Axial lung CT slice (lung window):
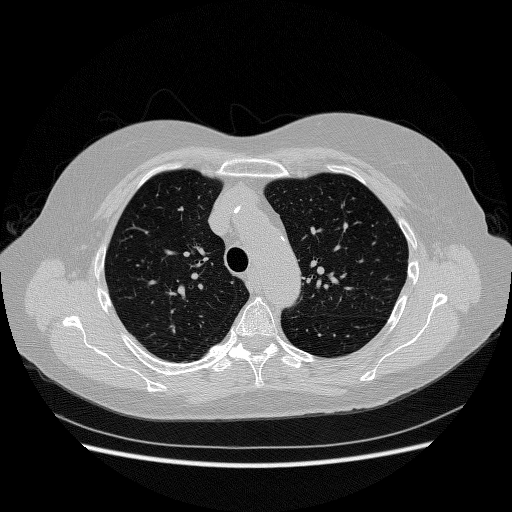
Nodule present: no